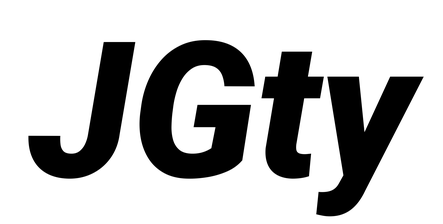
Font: Roboto-Italic_Black_Italic